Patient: sex F, age 43
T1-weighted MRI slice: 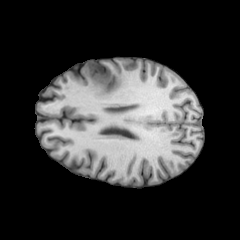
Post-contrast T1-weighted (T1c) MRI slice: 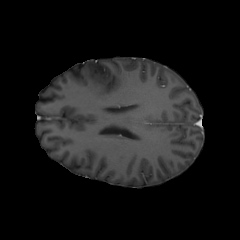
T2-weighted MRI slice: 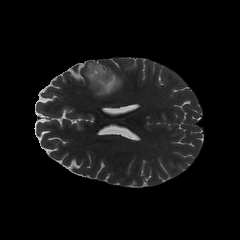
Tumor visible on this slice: yes
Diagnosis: Oligodendroglioma, IDH-mutant, 1p/19q-codeleted
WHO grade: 2